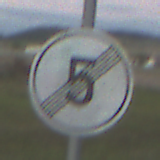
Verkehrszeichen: EndeGeschwindigkeit5
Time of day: SunriseSunset
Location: Outdoor (Nature)
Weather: PartlyCloudy
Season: NotSpecified
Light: Natural